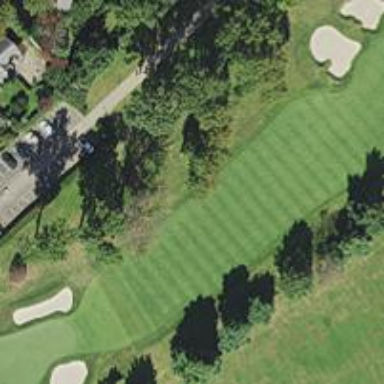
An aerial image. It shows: Scenic golf fairway.